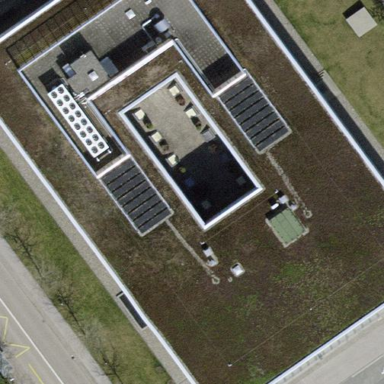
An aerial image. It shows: Commercial building.